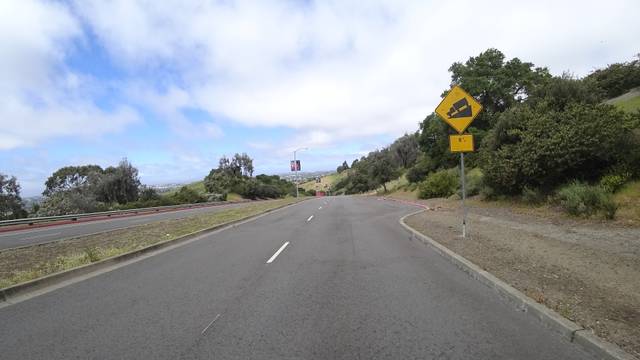
Region: United States
Coordinates: 37.653, -122.057